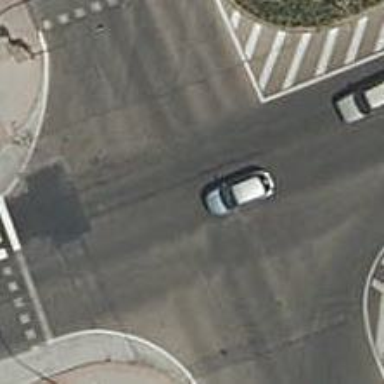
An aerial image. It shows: Road with traffic signals.